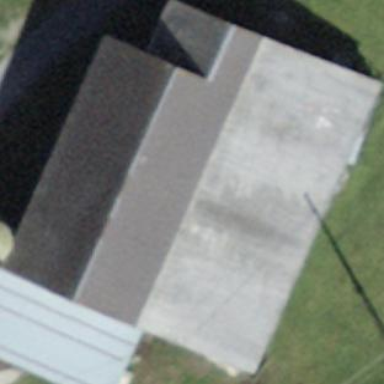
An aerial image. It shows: Gabled roof on farm auxiliary building.